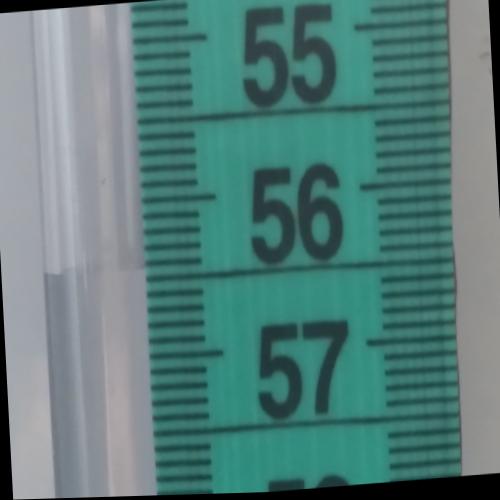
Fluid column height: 56.4 cm